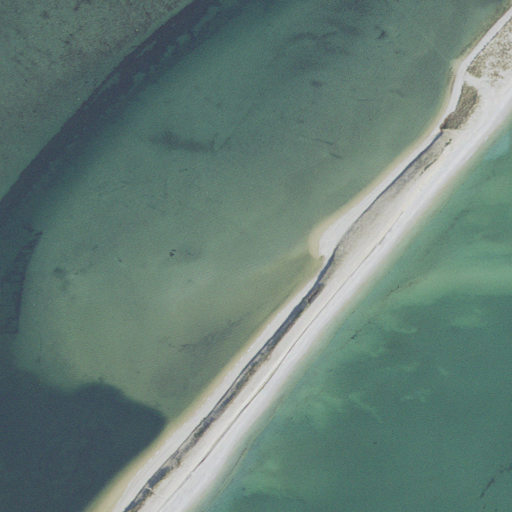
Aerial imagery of island in Massachusetts named Little Thatch Island containing open water and barren land